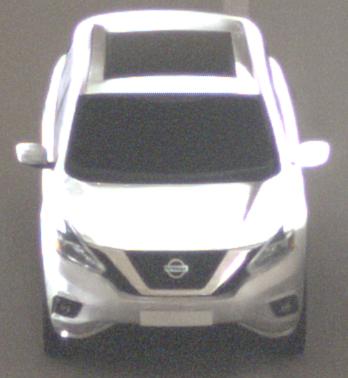
Make: Nissan
Model: Murano
Detailed model: Gen. 3 Z52
Model produced from: 2015
Doors: 5
Color: white
Road condition: dry road
Daytime: midday
Contrast: medium contrast